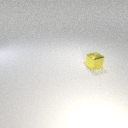
small yellow metal cube